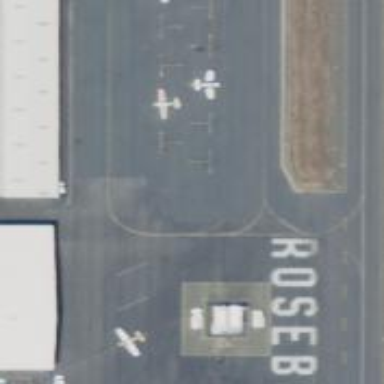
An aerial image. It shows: View of taxiway at the airport.